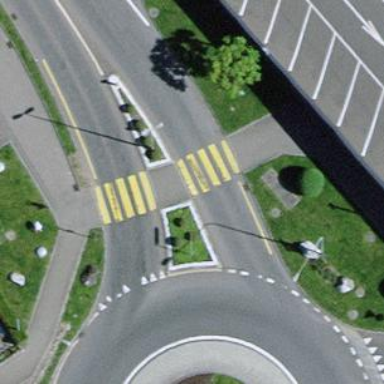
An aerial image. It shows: Uncontrolled zebra crossing with central island.